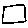
Label: square